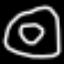
Label: donut